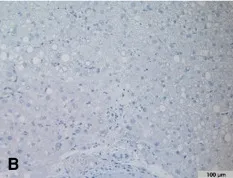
Histopathology of biopsies of the transplant liver (B) Corresponding immunohistochemical staining for PD-L1.
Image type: pathology (immunostaining)